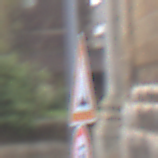
Verkehrszeichen: UnebeneFahrbahn
Zusatzzeichen unten: Geschwindigkeit5
Umgebung: Outdoor, Urban
Tageszeit: Midday
Wetter: Overcast
Licht: Natural
Jahreszeit: NotSpecified
Kontrast: LowContrast